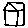
Label: house